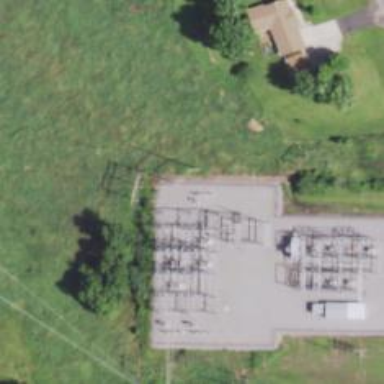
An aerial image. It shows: H-frame designed tower for power lines.